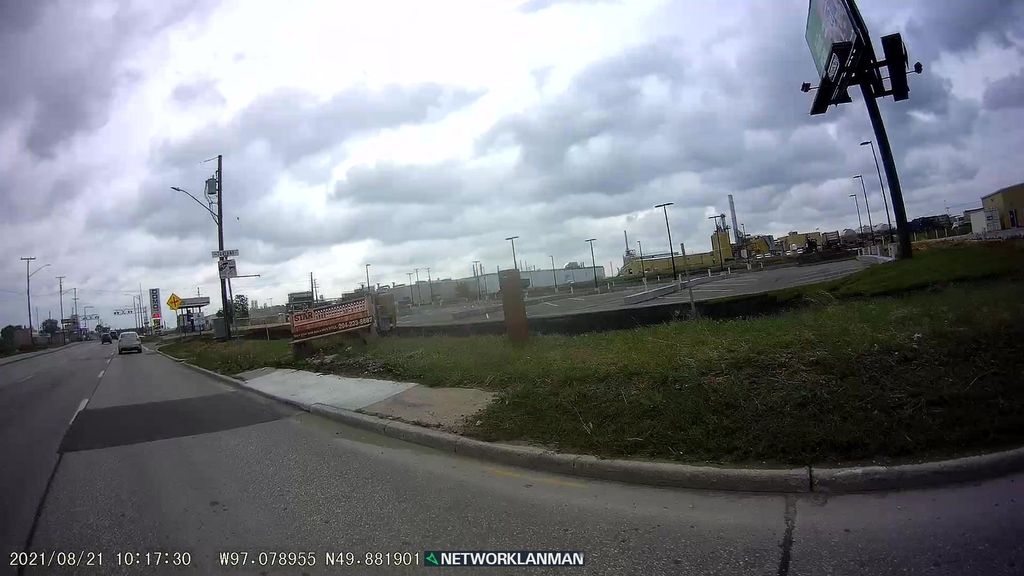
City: winnipeg